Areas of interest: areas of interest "Union Mansion"
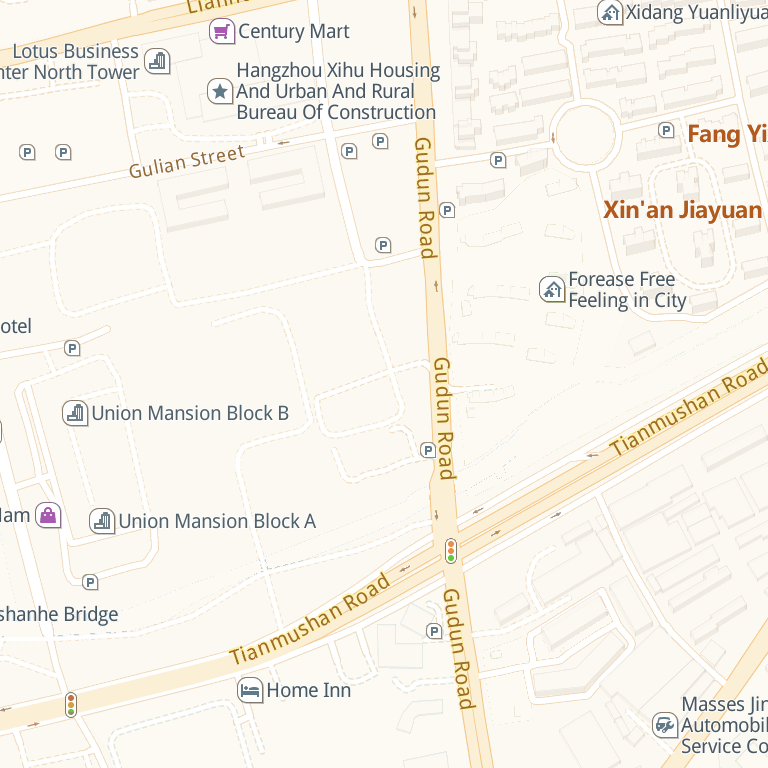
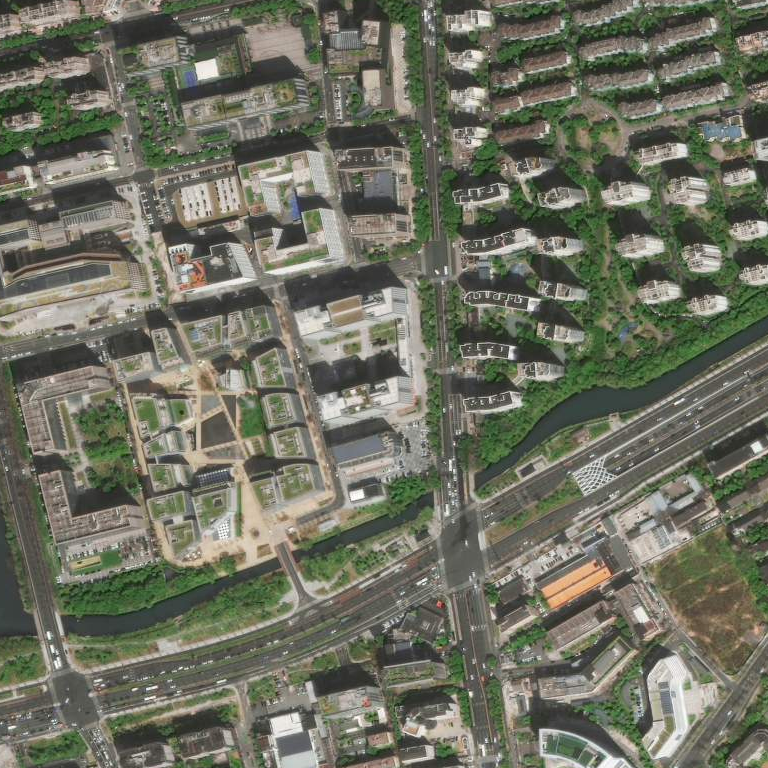